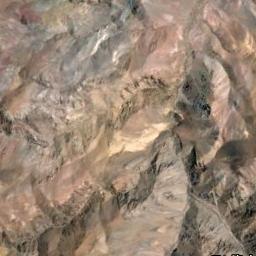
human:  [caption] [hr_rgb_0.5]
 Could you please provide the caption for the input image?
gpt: The folded mountain consists of some ridges and valleys and its rocks are yellow .

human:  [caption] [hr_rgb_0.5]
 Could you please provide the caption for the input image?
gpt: The mountain is full of yellow soil .

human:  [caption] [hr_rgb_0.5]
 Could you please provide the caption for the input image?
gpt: There are many terraces and mountain trails on this mountain .

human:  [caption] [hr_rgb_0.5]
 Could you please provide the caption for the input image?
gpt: The mountains are winding and undulating .

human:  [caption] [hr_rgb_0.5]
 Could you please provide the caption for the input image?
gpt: There are some ridges on the brown mountain .